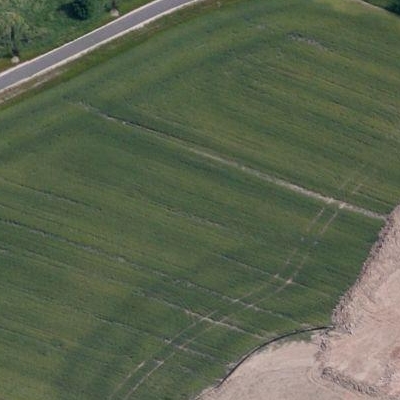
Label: Grass